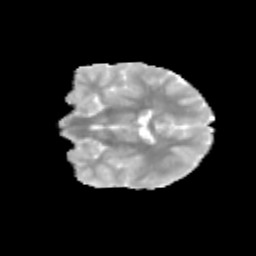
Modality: MD
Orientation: coronal
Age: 10
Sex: male
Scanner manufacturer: siemens
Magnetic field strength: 3 T
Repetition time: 3.8 s
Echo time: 0.07 s